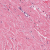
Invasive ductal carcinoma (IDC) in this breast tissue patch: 0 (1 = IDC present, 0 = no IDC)